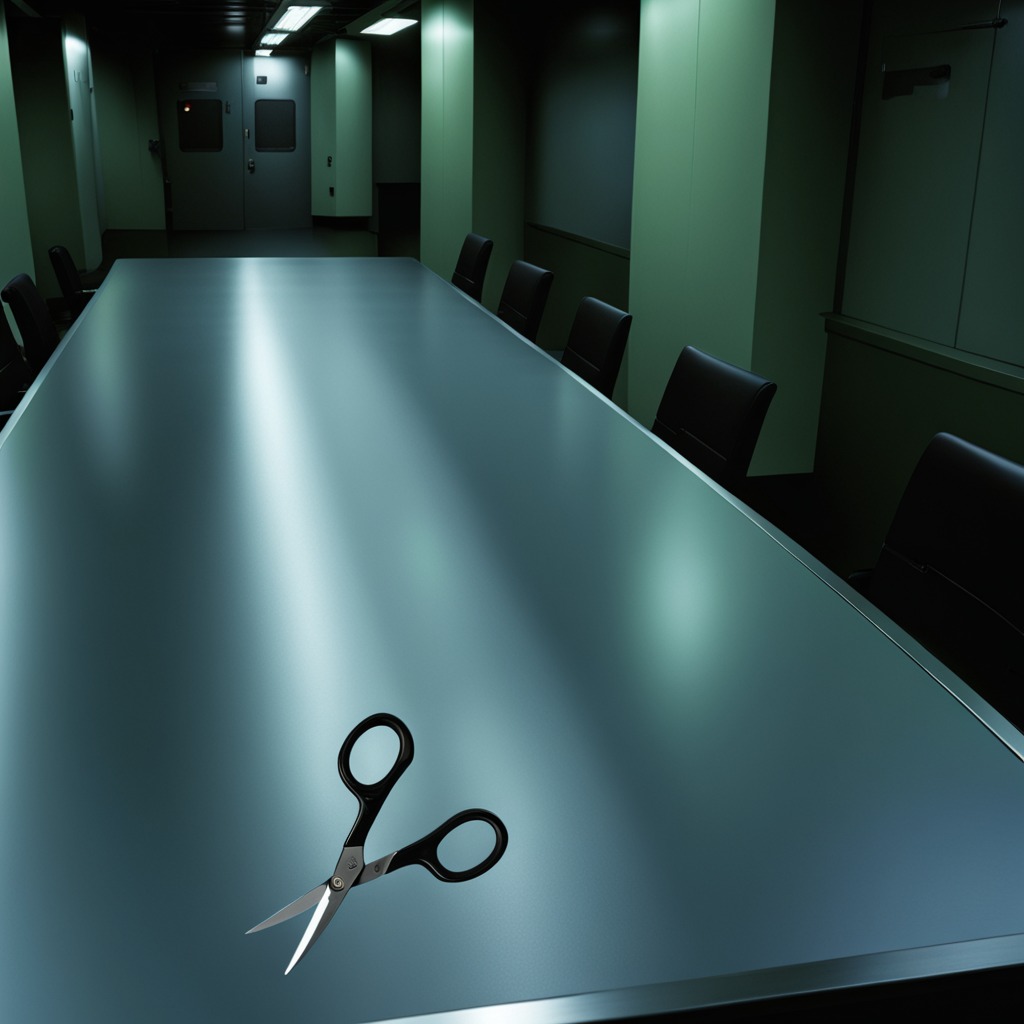
A scissor is lying on the table in the railway signal maintenance room.